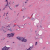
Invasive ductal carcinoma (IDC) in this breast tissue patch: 1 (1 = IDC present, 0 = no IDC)